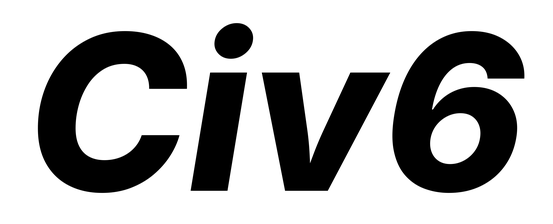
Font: Inter-Italic_ExtraBold_Italic